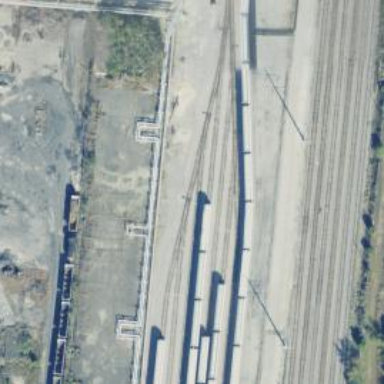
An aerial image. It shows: Rail spur service.